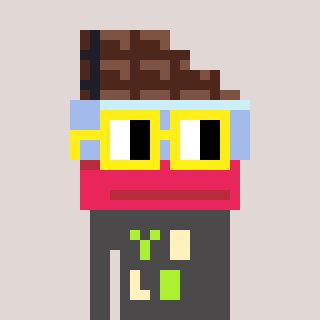
a pixel art character with square yellow glasses, a chocolate-shaped head and a grayscale-colored body on a warm background